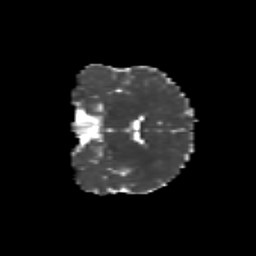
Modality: MD
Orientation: coronal
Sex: female
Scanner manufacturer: siemens
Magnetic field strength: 3 T
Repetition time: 5 s
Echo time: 0.071 s